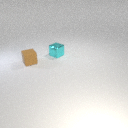
small brown rubber cube in front of small cyan metal cube